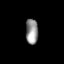
Tissue: lung
Cell type: Epithelial cells
Senescence score: 0.1973
Nuclear area (px): 311
Mean DAPI intensity: 144.666